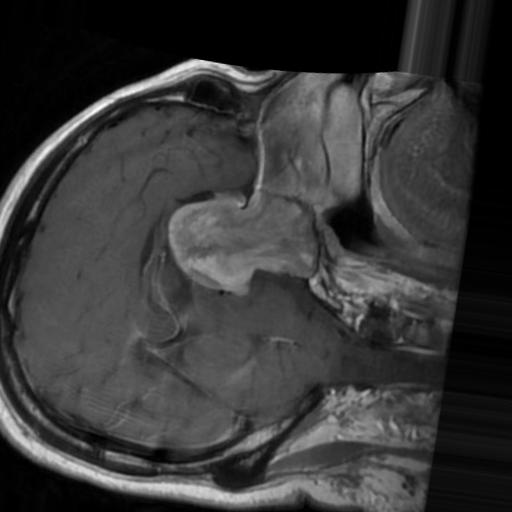
Label: brain_tumor